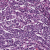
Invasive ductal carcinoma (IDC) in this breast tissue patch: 1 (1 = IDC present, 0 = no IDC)